Interaction volume radius: 5 \u00c5
Interaction volume height: 15 \u00c5
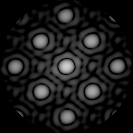
Disorder parameter: 0.04036